Question: This is related to <URL>', which repeats the rows twice:
'''
data.A <- as.data.frame(matrix(runif(c(25)),nrow=5,ncol=5))
data.B <- as.data.frame(matrix(runif(c(25)),nrow=5,ncol=5))
library(ggplot)
library(CCA)
qplot(x=Var1, y=Var2, data=melt(matcor(data.A,data.B)$XYcor), fill=value, geom="tile")
'''
The idea behind this plot is to show the cross-correlation between two multivariate sets, as 'img.matcor' does:
'''
img.matcor(matcor(data.A,data.B))
'''

In this picture, the upper-left and lower-right quadrants are the autocorrelation matrices of 'data.A' and 'data.B', while the other quadrants are flipped versions of the cross-correlation matrix. Reordering the data as ggplot2 does destroys this relationship. (On the other hand, ggplot makes this look better.)
Calling 'melt' with 'factor.levels=FALSE' does not fix this, unfortunately, and in the first place, 'melt' orders the columns properly. Is there a workaround?
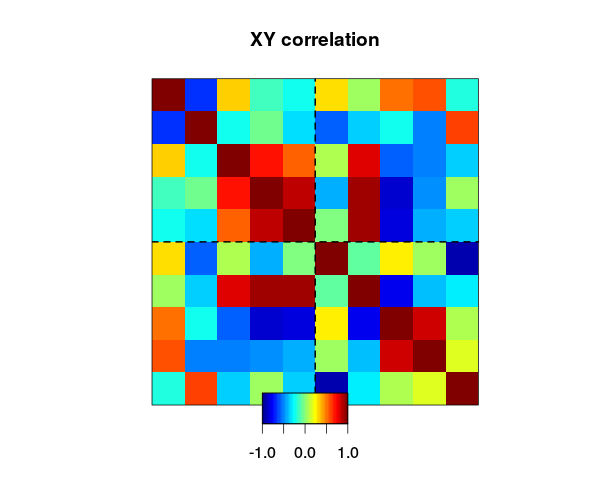
Answer: I think that you get wrong plot with 'qplot()' at least for sample data because you have the same column names in 'data.A' and 'data.B' and then in 'qplot()' you get only part of actual correlations. If you change column names for one of data frames then 'qplot()' looks more similar to 'img.matcor()'. Only autocorrelation matrices now are one left bottom and right upper parts.
'''
set.seed(1)
data.A <- as.data.frame(matrix(runif(c(25)),nrow=5,ncol=5))
names(data.A)<-c("A1","A2","A3","A4","A5")
data.B <- as.data.frame(matrix(runif(c(25)),nrow=5,ncol=5))
qplot(x=Var1, y=Var2, data=melt(matcor(data.A,data.B)$XYcor),
fill=value, geom="tile")
'''